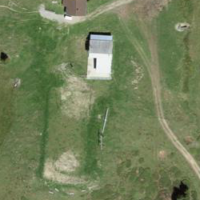
EUNIS habitat code: 26
Species observed at this site:
Anthus trivialis
Lophophanes cristatus
Linaria cannabina
Anthus spinoletta
Pyrrhula pyrrhula
Lyrurus tetrix
Prunella modularis
Turdus viscivorus
Fringilla coelebs
Arnica montana
Regulus ignicapilla
Turdus torquatus
Erithacus rubecula
Cuculus canorus
Milvus milvus
Pica pica
Phoenicurus ochruros
Certhia familiaris
Regulus regulus
Picus viridis
Periparus ater